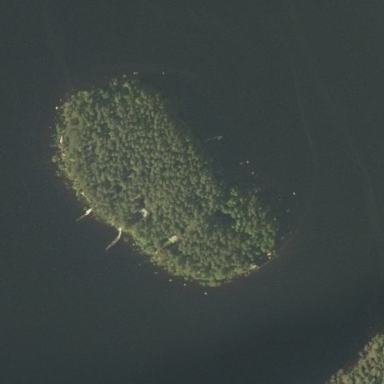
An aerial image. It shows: Islet.